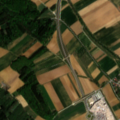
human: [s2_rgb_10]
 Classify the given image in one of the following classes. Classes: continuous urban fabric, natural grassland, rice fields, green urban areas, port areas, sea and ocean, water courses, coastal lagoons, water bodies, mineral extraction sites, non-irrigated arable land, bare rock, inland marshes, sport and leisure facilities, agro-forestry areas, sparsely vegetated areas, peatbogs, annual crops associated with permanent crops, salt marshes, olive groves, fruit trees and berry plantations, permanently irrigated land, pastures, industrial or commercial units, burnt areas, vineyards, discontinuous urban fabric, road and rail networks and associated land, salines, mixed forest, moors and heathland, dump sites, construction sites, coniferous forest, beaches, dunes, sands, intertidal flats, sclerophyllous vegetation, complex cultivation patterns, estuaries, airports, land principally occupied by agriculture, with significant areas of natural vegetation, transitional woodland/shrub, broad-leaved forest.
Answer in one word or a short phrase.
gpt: discontinuous urban fabric, non-irrigated arable land, mixed forest